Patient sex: M
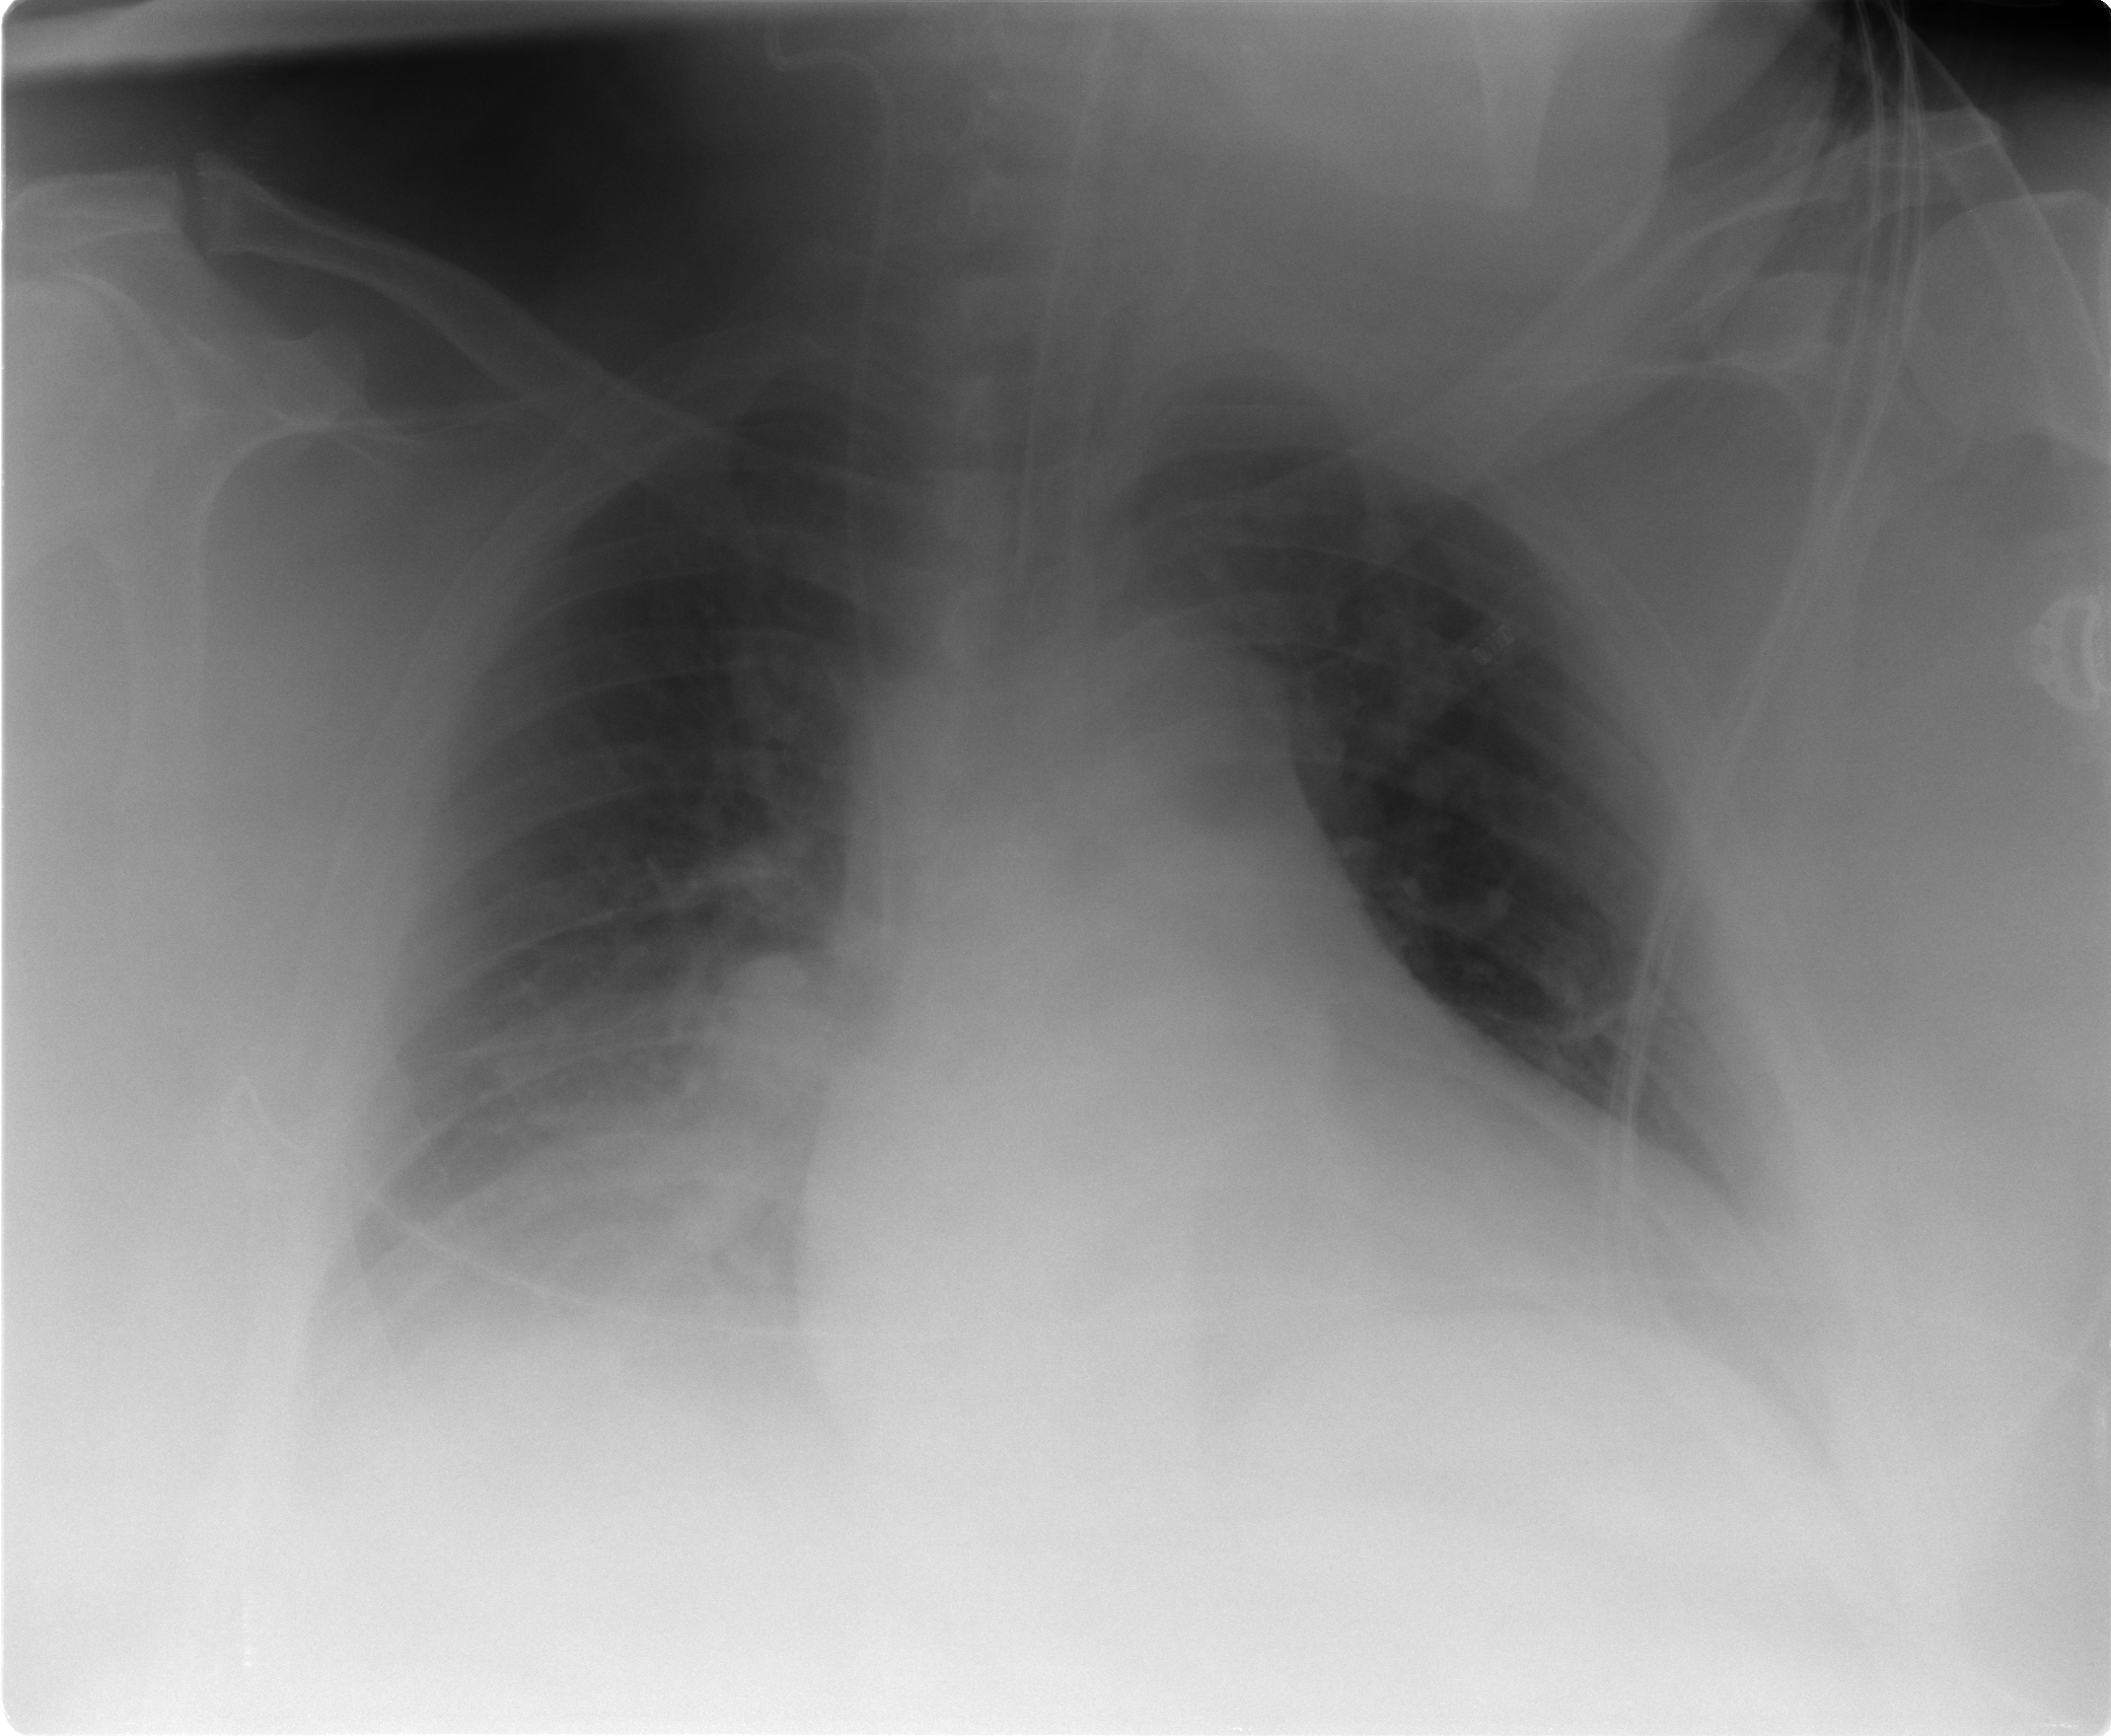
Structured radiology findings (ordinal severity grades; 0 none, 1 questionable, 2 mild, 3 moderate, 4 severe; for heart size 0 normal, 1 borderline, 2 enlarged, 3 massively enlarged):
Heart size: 2
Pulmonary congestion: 1
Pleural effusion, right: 0
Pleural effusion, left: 0
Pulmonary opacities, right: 0
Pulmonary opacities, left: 0
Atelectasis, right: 2
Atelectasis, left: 1